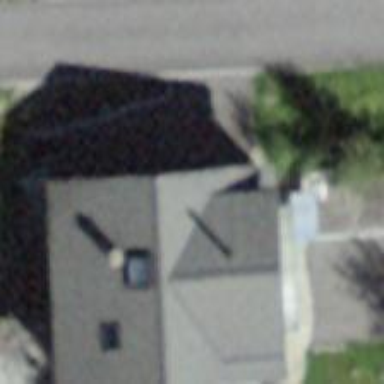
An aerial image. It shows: Building with tiled roof.